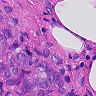
Metastatic tissue present: yes